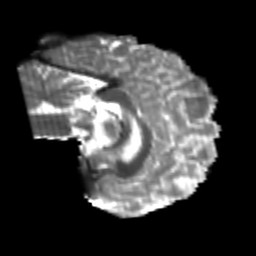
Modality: T2w
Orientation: sagittal
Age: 22
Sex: male
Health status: healthy
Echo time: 0.074 s